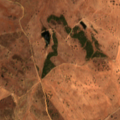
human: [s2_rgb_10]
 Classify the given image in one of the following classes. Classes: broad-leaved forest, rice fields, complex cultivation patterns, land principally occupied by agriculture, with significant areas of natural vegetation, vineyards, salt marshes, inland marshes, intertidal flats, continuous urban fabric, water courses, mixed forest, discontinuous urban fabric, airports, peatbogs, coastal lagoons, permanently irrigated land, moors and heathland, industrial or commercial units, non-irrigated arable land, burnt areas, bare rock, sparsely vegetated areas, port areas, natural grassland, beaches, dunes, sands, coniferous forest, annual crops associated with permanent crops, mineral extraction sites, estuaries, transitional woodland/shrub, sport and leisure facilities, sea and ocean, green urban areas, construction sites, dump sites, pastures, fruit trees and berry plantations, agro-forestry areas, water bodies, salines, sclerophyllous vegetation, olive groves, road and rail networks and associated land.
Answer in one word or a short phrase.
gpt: non-irrigated arable land, pastures, agro-forestry areas, transitional woodland/shrub